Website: macys
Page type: customer-info-address
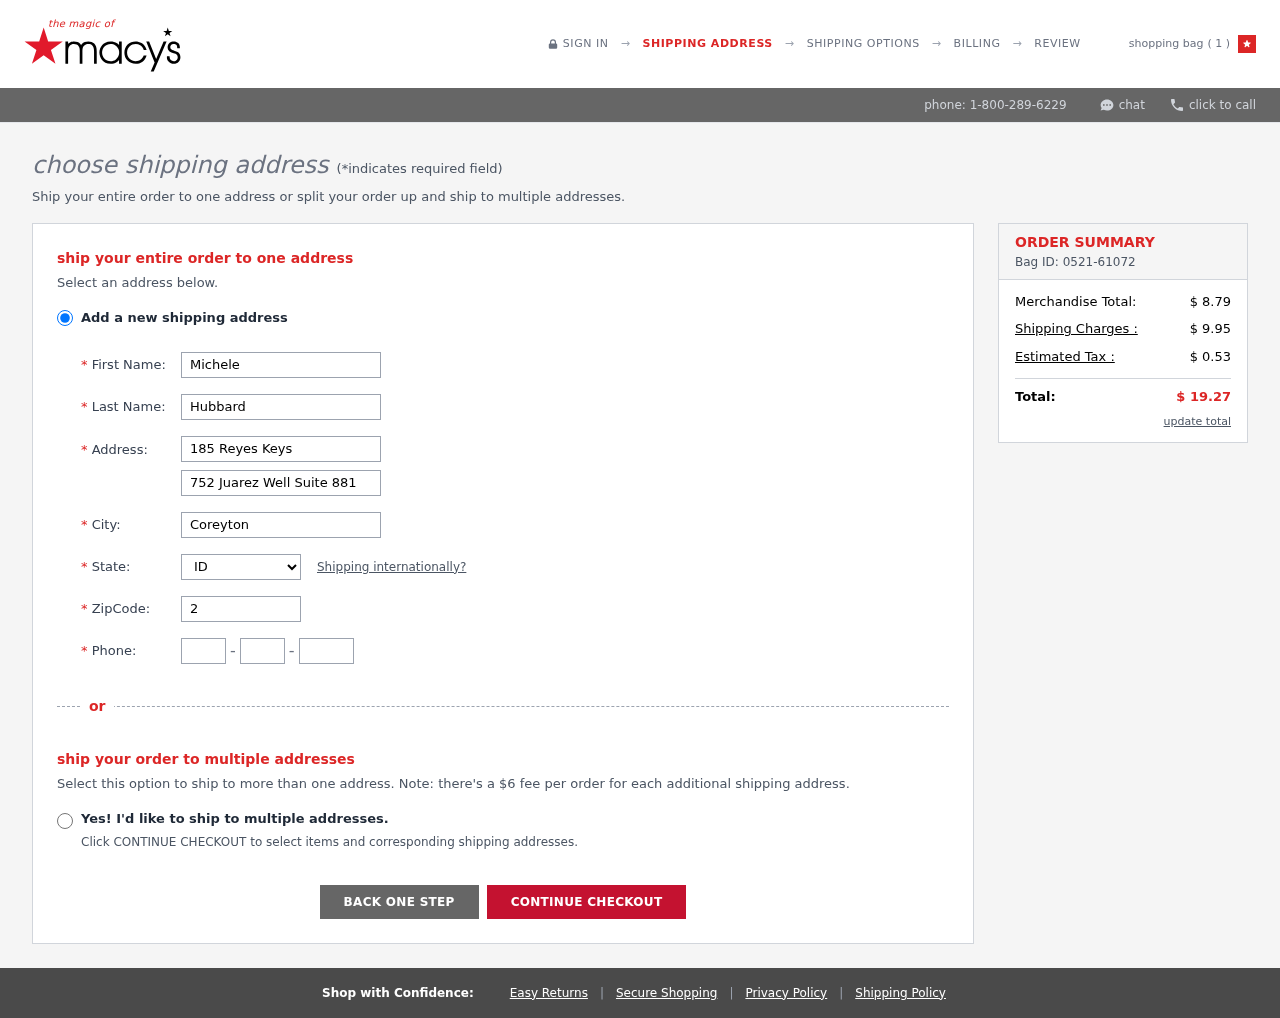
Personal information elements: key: PII_CITY
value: Coreyton
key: PII_FIRSTNAME
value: Michele
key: PII_LASTNAME
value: Hubbard
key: PII_PHONE_AREA
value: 930
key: PII_PHONE_PREFIX
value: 234
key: PII_PHONE_SUFFIX
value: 1174
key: PII_POSTCODE
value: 28887
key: PII_STATE_ABBR
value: ID
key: PII_STREET
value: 185 Reyes Keys
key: PII_STREET2
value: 752 Juarez Well Suite 881
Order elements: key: ORDER_NUM_ITEMS
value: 1
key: ORDER_ID
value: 0521-61072
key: ORDER_SUBTOTAL
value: $ 8.79
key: ORDER_SHIPPING_COST
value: $ 9.95
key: ORDER_TAX
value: $ 0.53
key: ORDER_TOTAL
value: $ 19.27